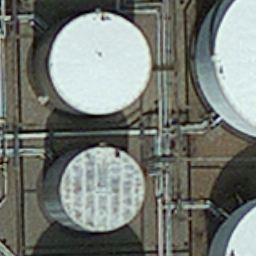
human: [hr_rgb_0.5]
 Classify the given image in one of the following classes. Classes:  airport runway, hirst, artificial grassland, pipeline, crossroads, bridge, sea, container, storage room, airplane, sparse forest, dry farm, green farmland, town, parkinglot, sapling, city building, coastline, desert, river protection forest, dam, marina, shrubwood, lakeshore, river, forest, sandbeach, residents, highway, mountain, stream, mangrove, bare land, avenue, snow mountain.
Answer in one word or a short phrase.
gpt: storage room